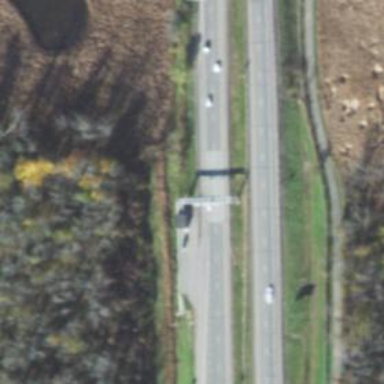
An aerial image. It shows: Toll gantry on the road.